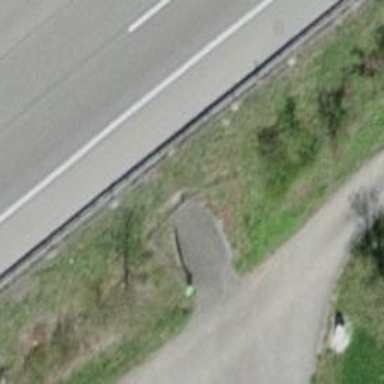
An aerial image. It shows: Service road going through tunnel.